Question: i have a problem with eclipse, i have this query that works fine using createQuery, but as i am converting all my "createQuery" to named queries i get this error:

The part of code where i wrote this:
'''
(c.contaNumero || c.contaNumeroDigito)
'''
is to concatenate two fields and match this concatenation with the user input.
As i said, this is a correct query, i just think eclipse or JBoss tools is showing an incorrect error message...
How can i solve this?
-------EDIT-------
I just found the answer to this, i posted it here but i can only accept it after 2 days from today (WTF?).
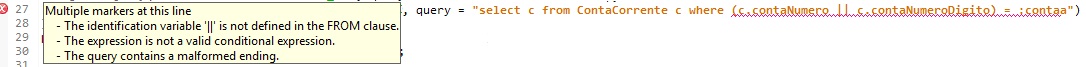
Answer: As "Ashish" said, hibernate only allows the use of operators like "||", but it is not on the JPQL syntax. So i just found that the function to concatenate it using JPQL was CONTATENATE(feld1, field2), if anyone have the same issue as me.